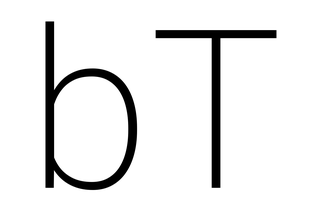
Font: Roboto_ExtraLight